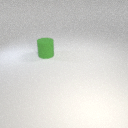
large green rubber cylinder